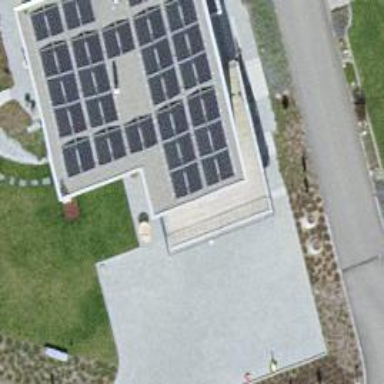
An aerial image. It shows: Solar power generator with photovoltaic panels.